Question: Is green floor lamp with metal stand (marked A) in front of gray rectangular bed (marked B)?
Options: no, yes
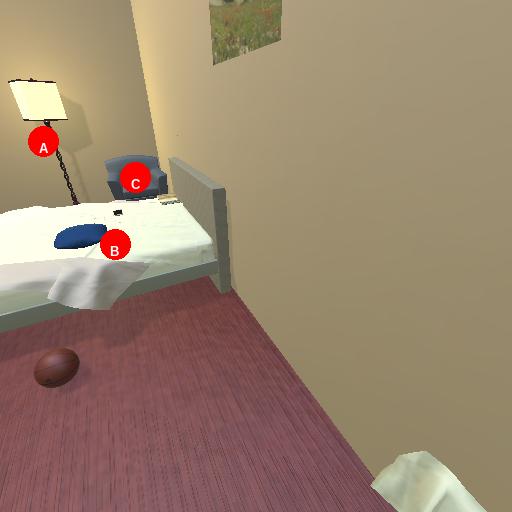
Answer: no